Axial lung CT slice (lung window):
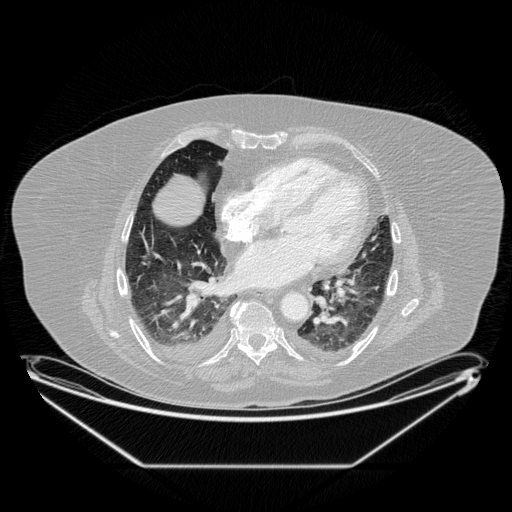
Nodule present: no